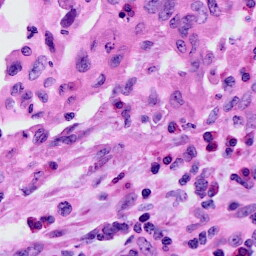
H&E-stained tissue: Cervix